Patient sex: F
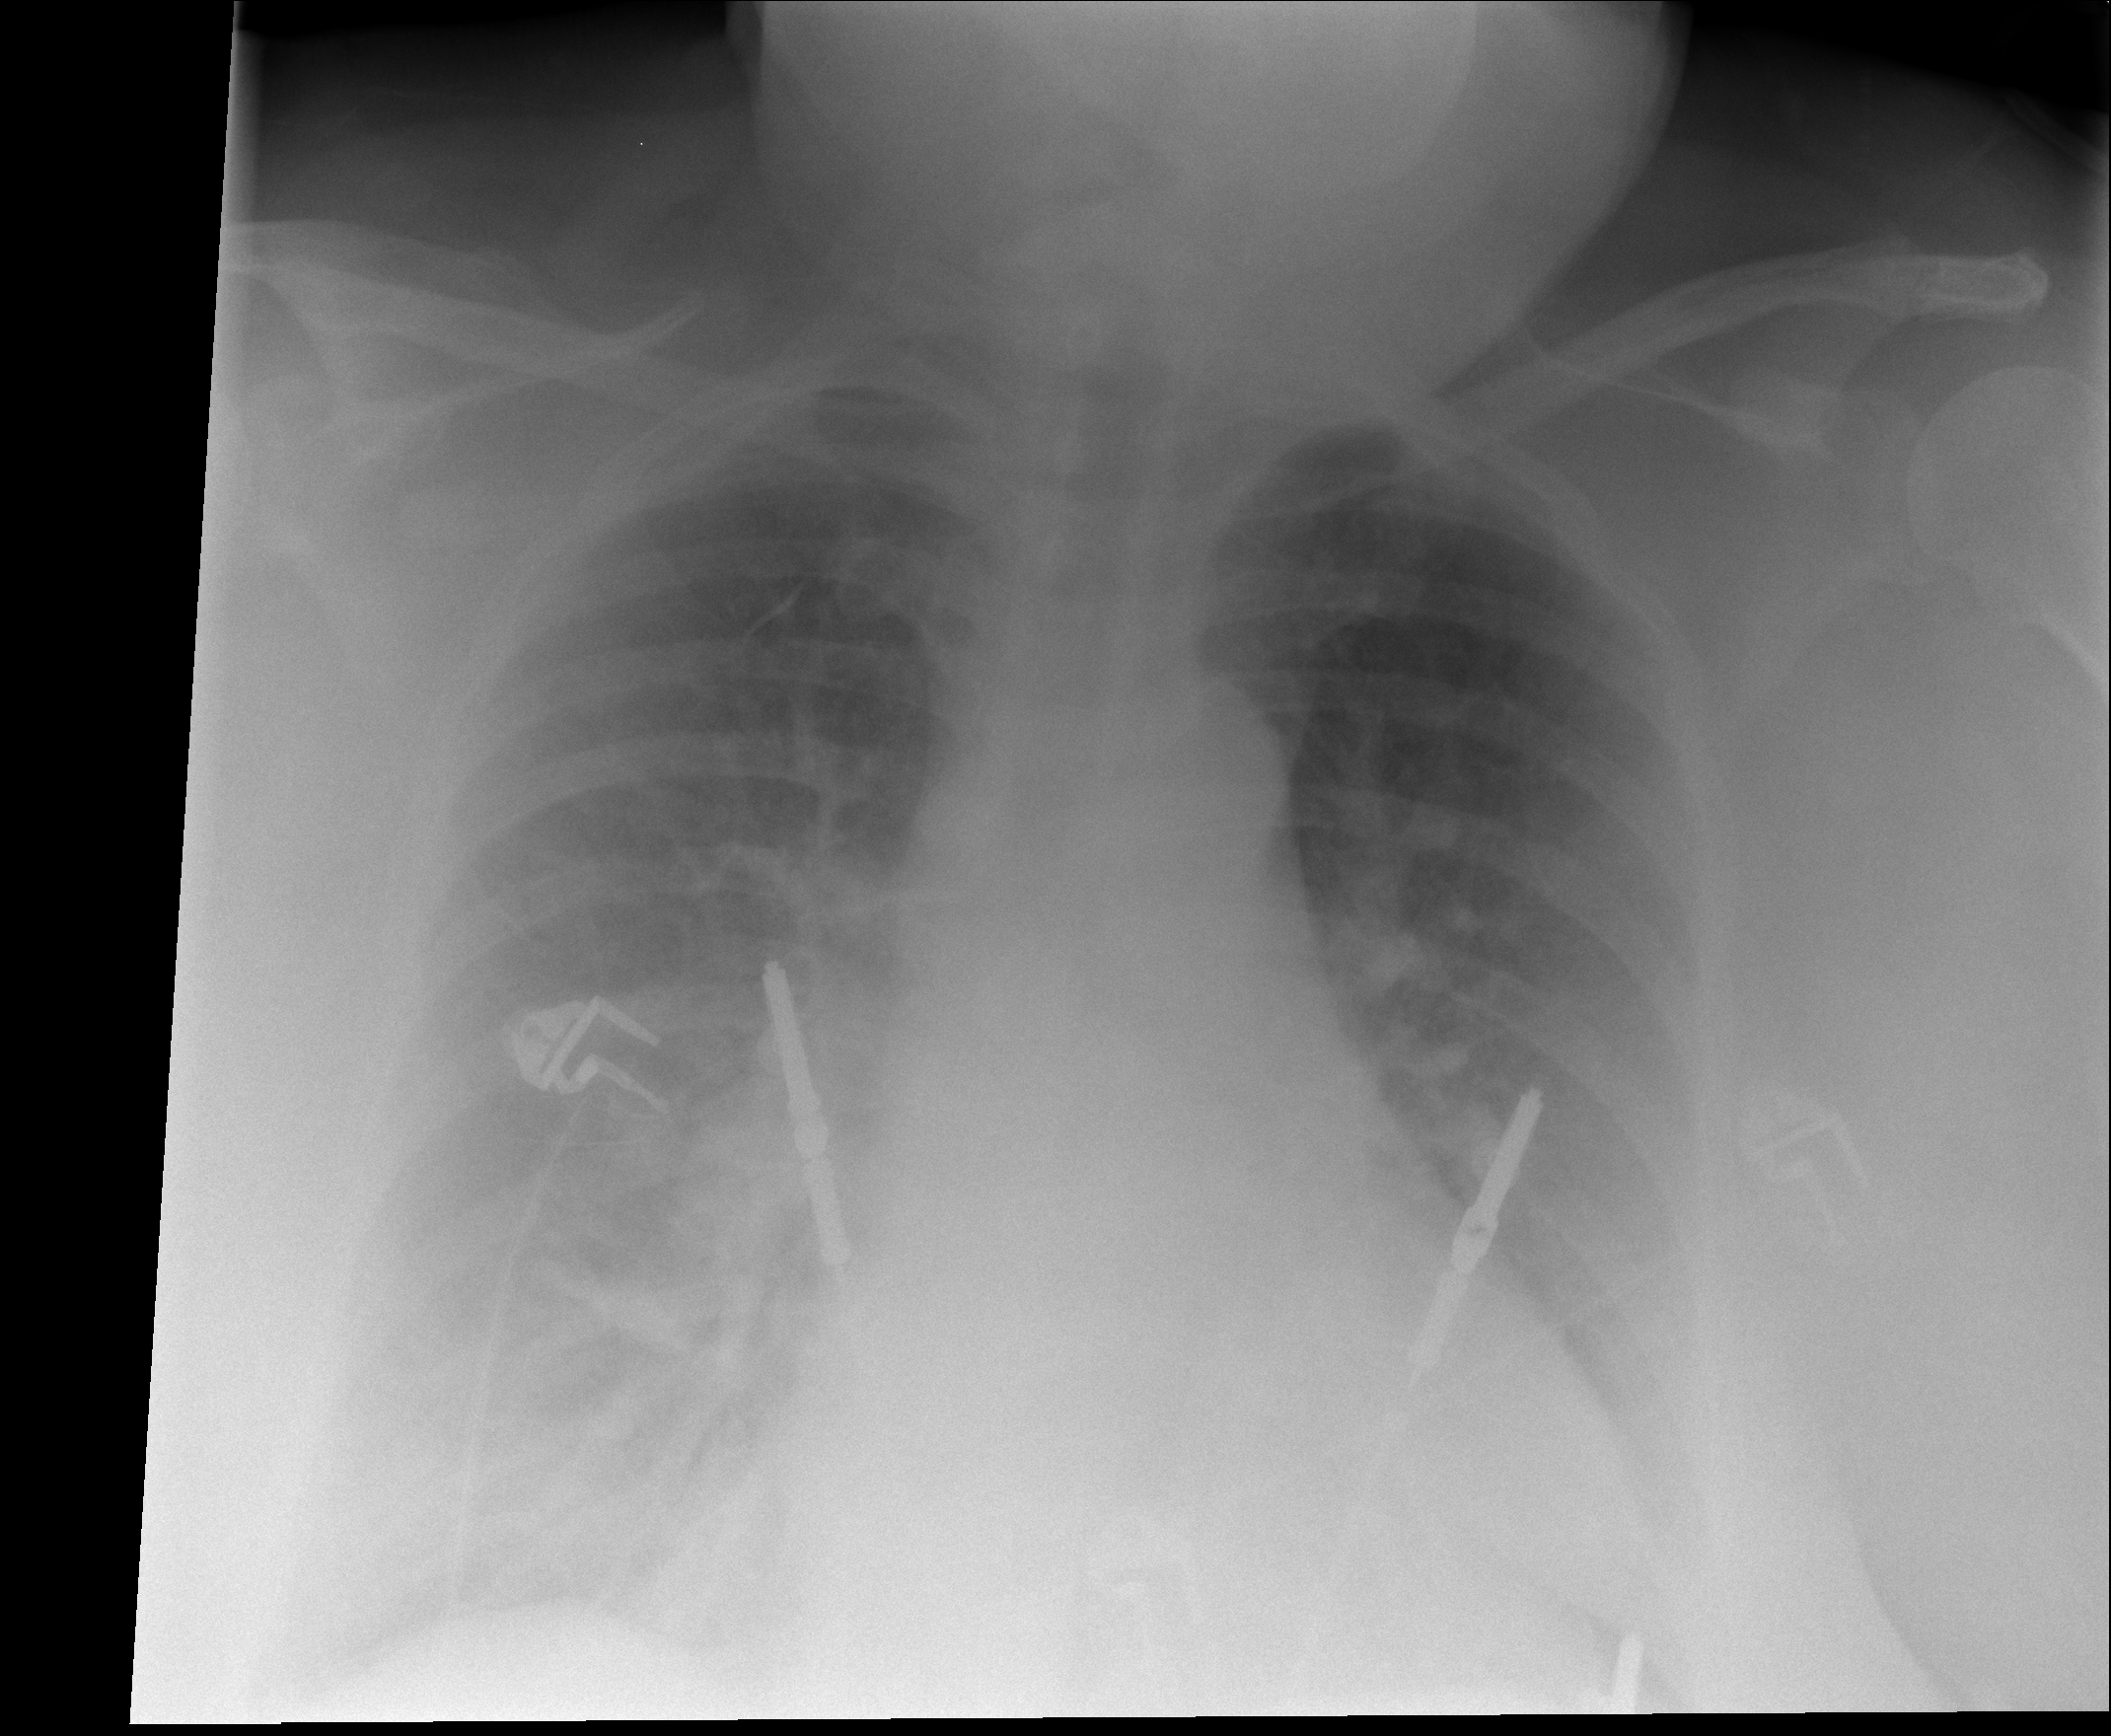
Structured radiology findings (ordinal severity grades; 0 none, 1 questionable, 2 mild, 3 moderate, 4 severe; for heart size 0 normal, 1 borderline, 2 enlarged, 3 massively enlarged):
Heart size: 2
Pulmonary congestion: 2
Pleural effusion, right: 0
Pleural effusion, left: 0
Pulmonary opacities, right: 0
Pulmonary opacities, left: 0
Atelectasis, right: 2
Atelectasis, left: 0